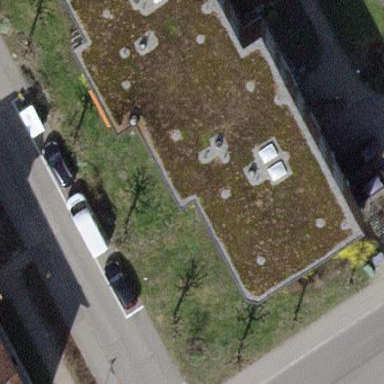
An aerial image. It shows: Building.